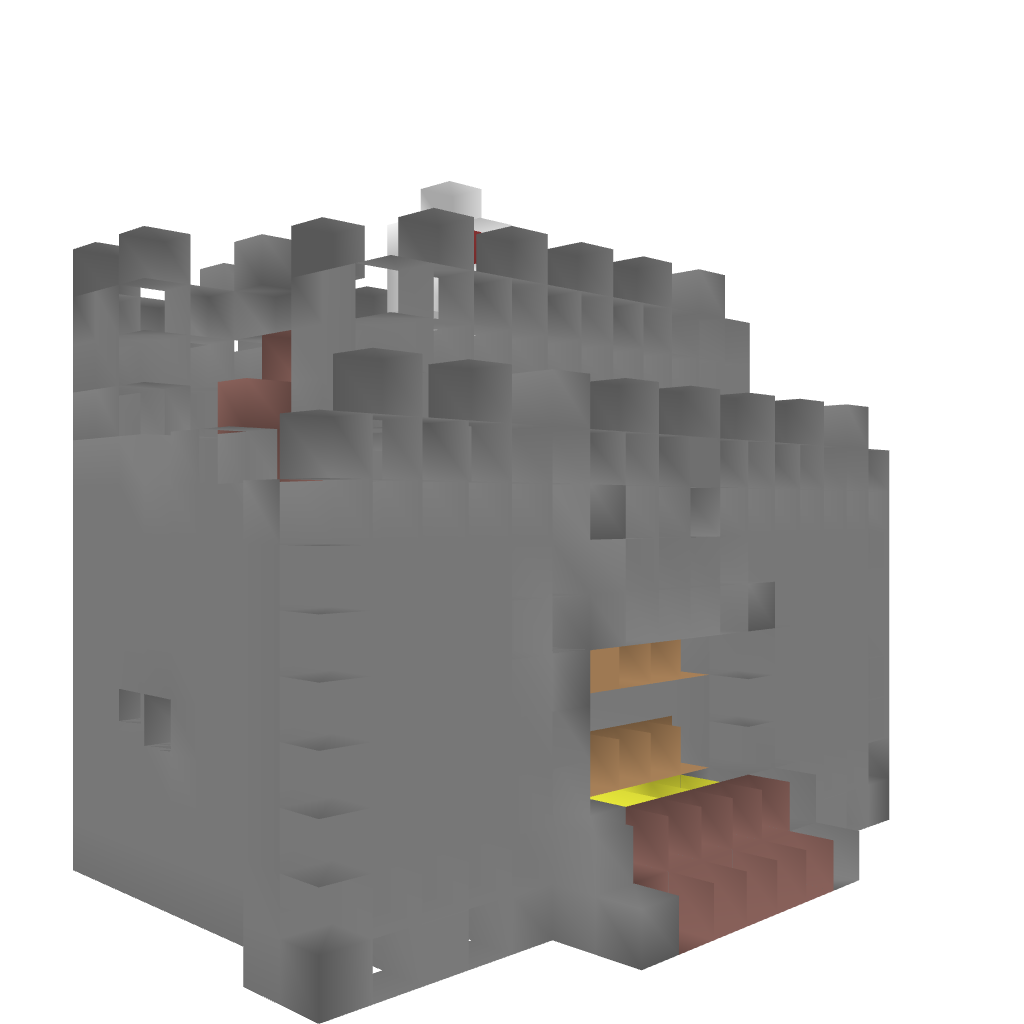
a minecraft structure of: Castle Gate good quality